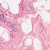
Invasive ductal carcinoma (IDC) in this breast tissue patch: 0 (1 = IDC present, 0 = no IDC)